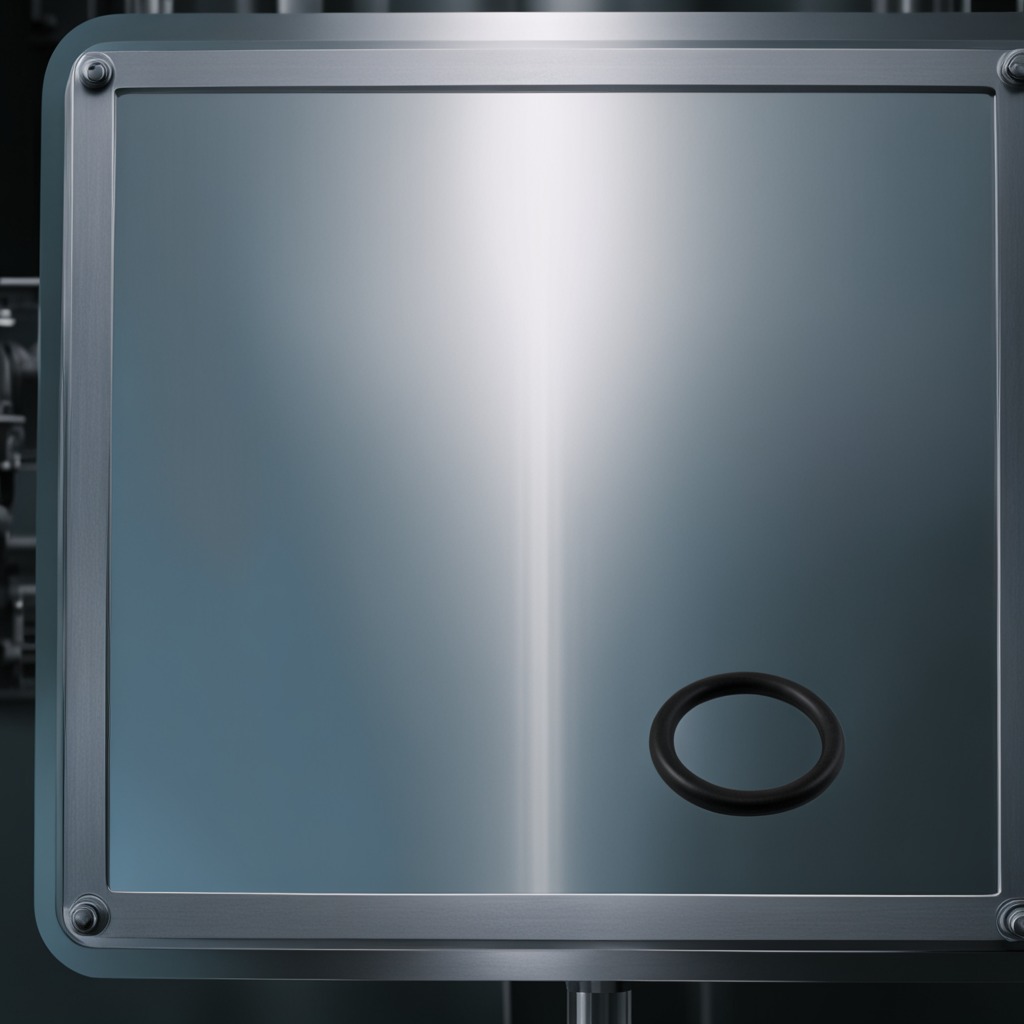
A rubber O-ring is lying on a metal table in a machine shop under fluorescent lights.